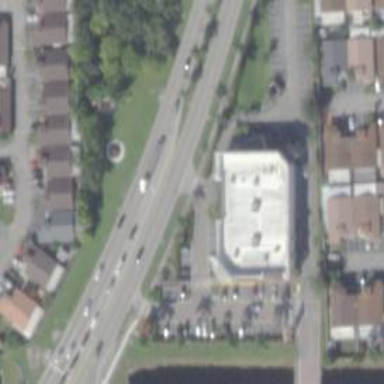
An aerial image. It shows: Pharmacy providing healthcare services.